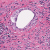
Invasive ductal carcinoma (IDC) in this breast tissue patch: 0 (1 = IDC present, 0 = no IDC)